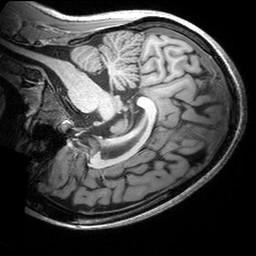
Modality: T1w
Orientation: sagittal
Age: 28
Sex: female
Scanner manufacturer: siemens
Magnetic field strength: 3 T
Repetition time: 2.53 s
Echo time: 0.00299 s